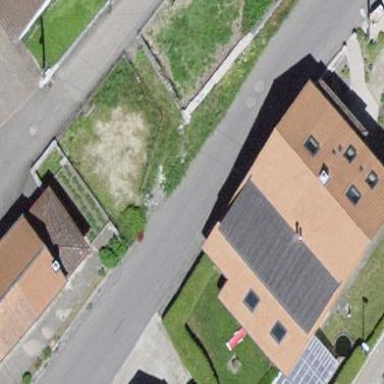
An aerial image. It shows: Residential building.